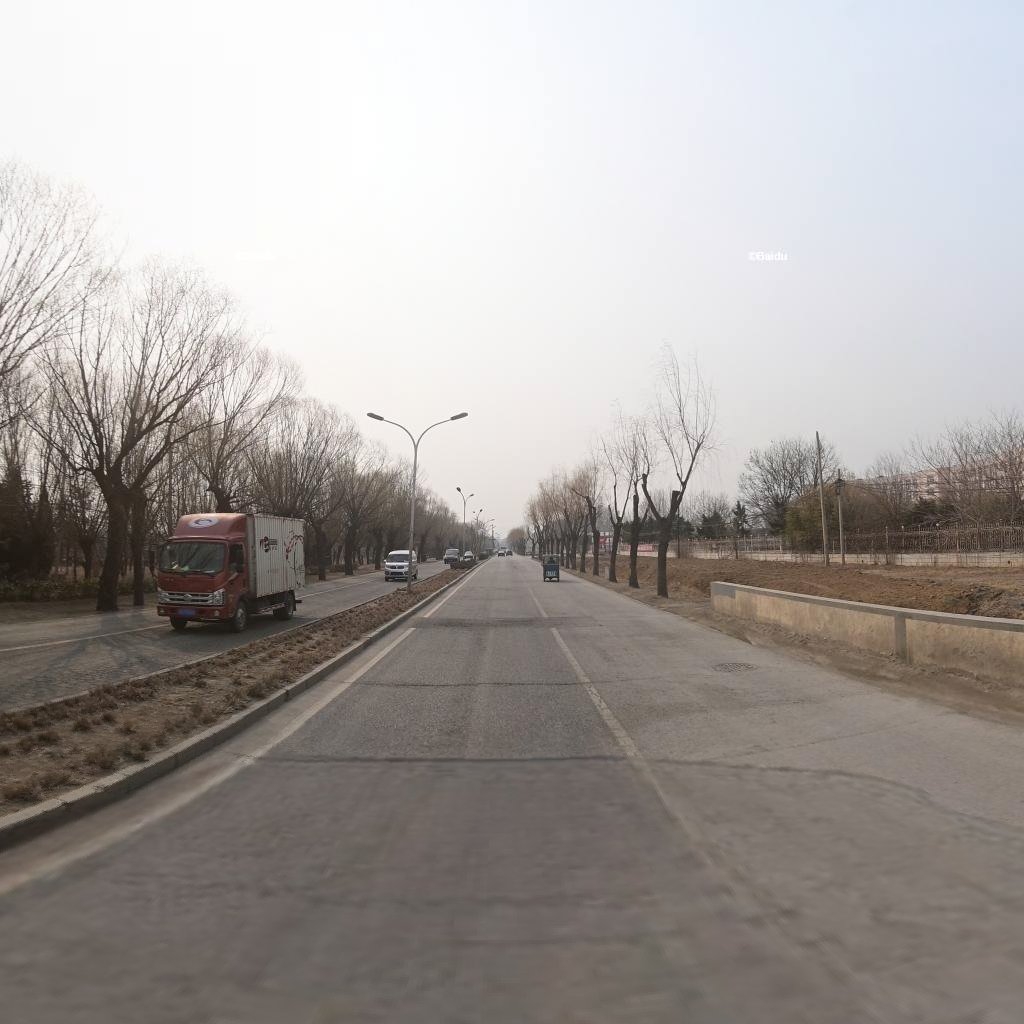
Region: Haidian
Road damage annotations: transverse crack, manhole cover, alligator crack, alligator crack, transverse crack